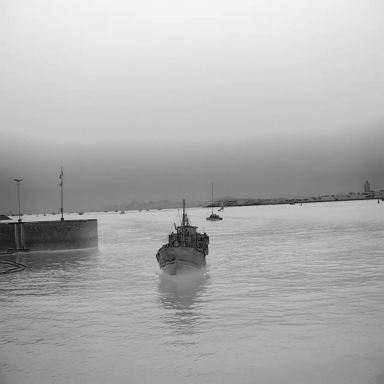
There are two bulk_carriers in the infrared image.